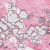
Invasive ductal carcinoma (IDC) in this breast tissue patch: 0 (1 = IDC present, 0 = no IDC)